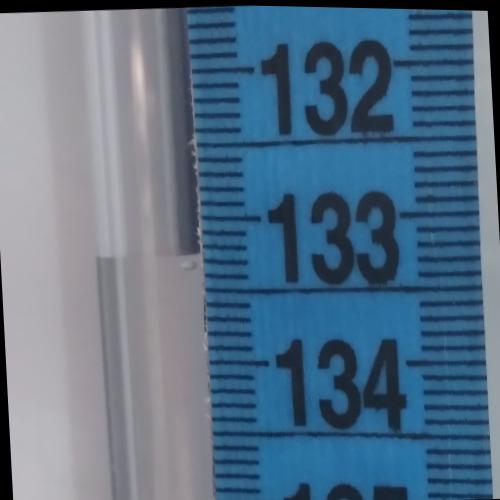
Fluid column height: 133.3 cm